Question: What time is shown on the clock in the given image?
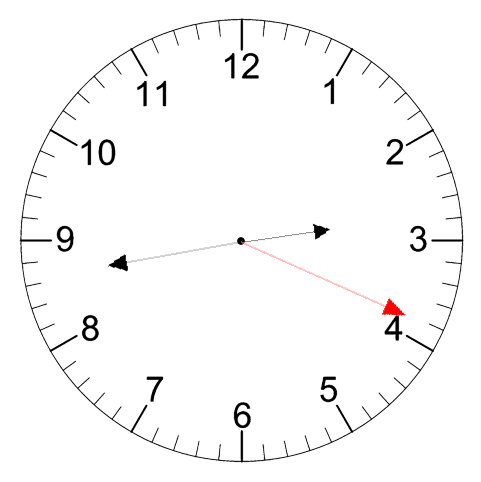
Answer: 02:43:19